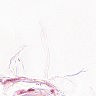
Metastatic tissue present: no